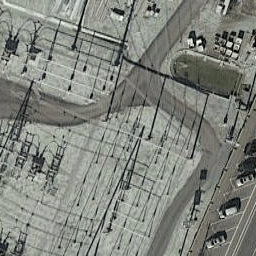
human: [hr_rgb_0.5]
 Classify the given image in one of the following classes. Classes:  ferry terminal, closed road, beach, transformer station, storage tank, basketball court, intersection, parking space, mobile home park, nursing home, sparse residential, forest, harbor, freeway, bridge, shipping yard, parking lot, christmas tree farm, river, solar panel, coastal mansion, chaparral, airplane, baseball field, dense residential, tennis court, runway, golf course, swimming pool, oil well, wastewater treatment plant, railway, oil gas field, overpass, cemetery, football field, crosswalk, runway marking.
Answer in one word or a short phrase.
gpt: transformer station